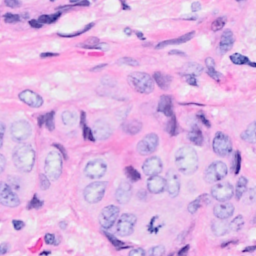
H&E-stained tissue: Breast